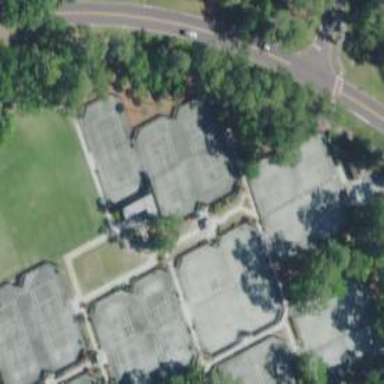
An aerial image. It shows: Tennis court with fence surrounding it. The court is located in leisure land pitch.